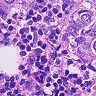
Metastatic tissue present: no